Question: Wolfram Alpha and Mathematica (on my laptop) give zero for the limit shown in the image below.
This is okay if x and y approach the origin along the path y = x.
But what happens if x and y approach the origin along the path y = x^3?
I have been unable to find any Stack Overflow questions that address this issue.

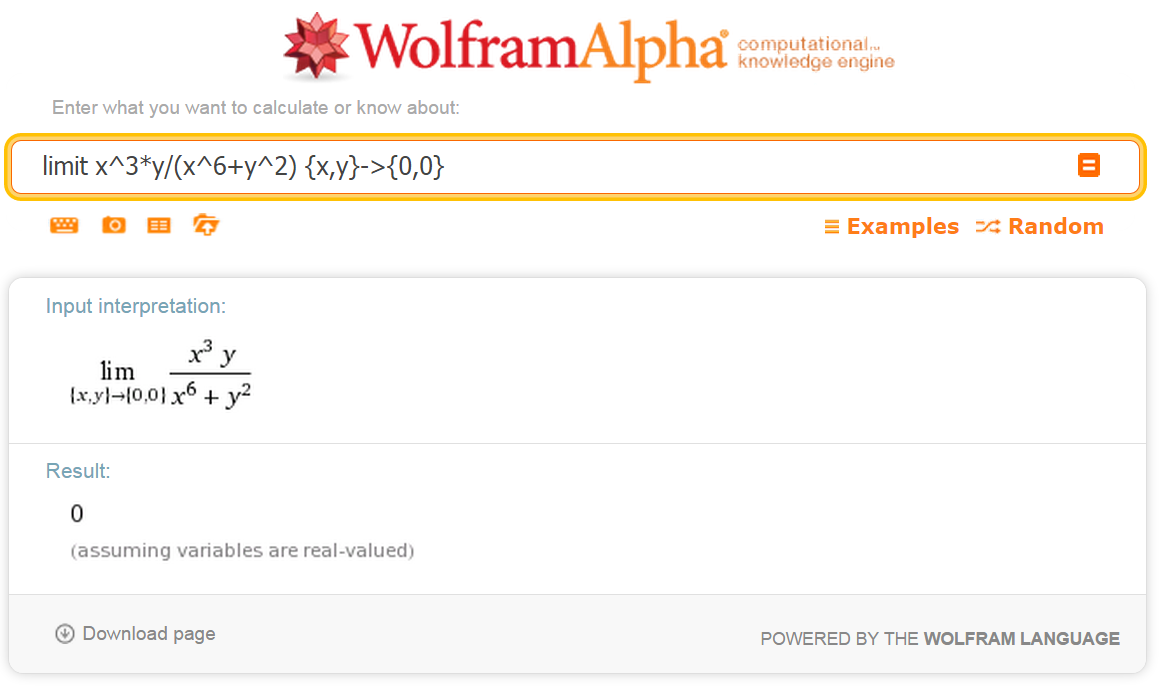
Answer: Limits of a function f along path p depends on which path is taken. You hint at this in the question. If we insert y=x^3 into f, we get the constant 1/2. So the limit of f towards (0,0) along the path y=x^3 is 1/2.
Mathematica only computes limits along a one axis at a time. Even thought WolframAlpha makes it look like it knows how to compute the correct (x,y)->(0,0) it actually computes lim x->0 lim y->0 f(x,y).
This question and answer can be used to examine the situation graphically: <URL>